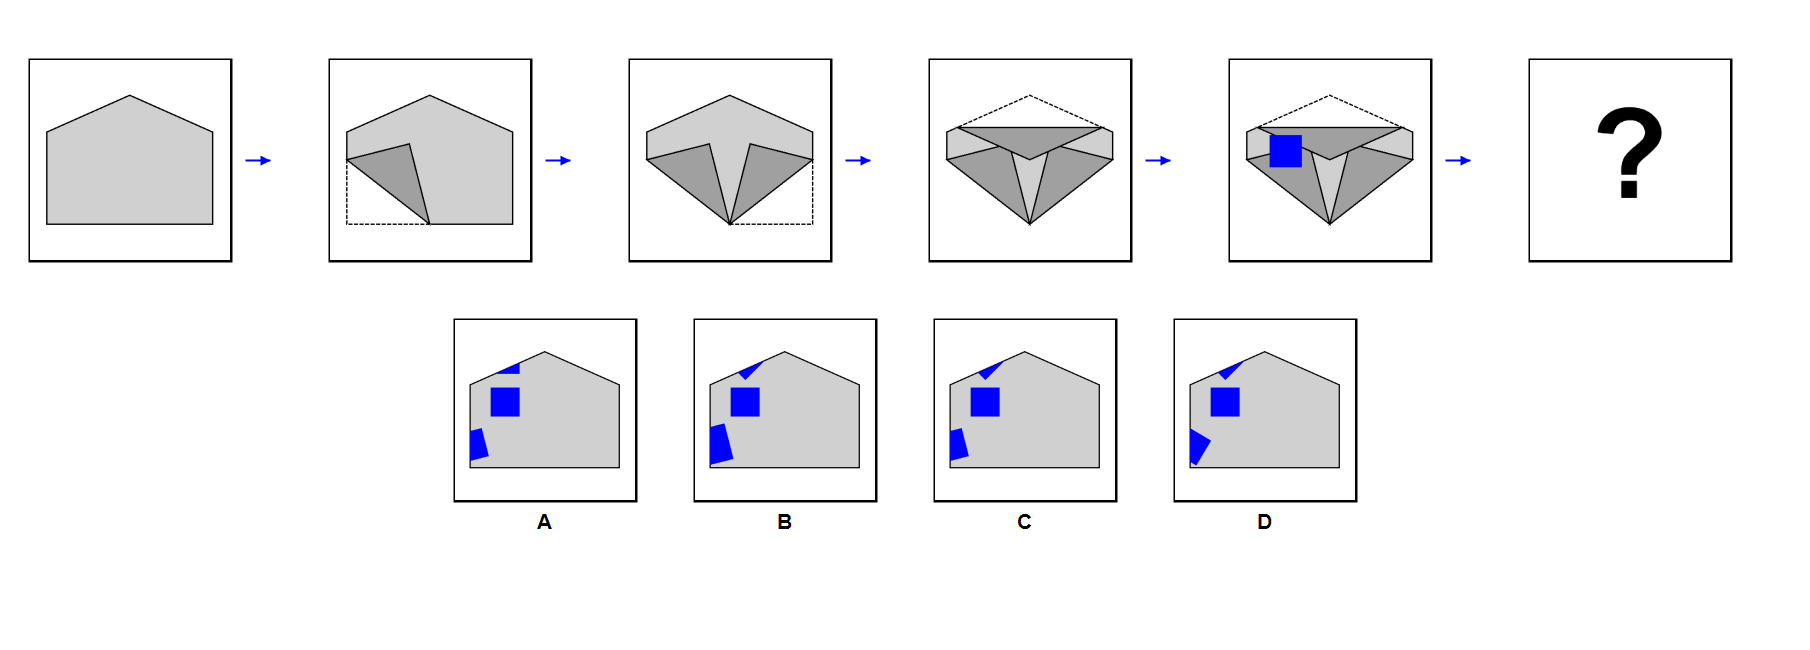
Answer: A